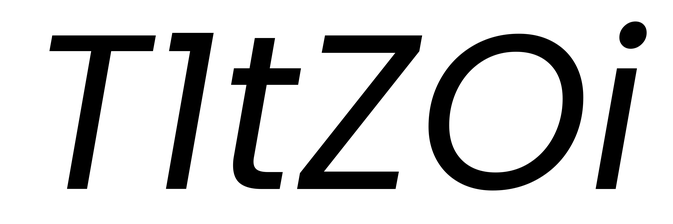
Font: Poppins-Italic